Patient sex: M
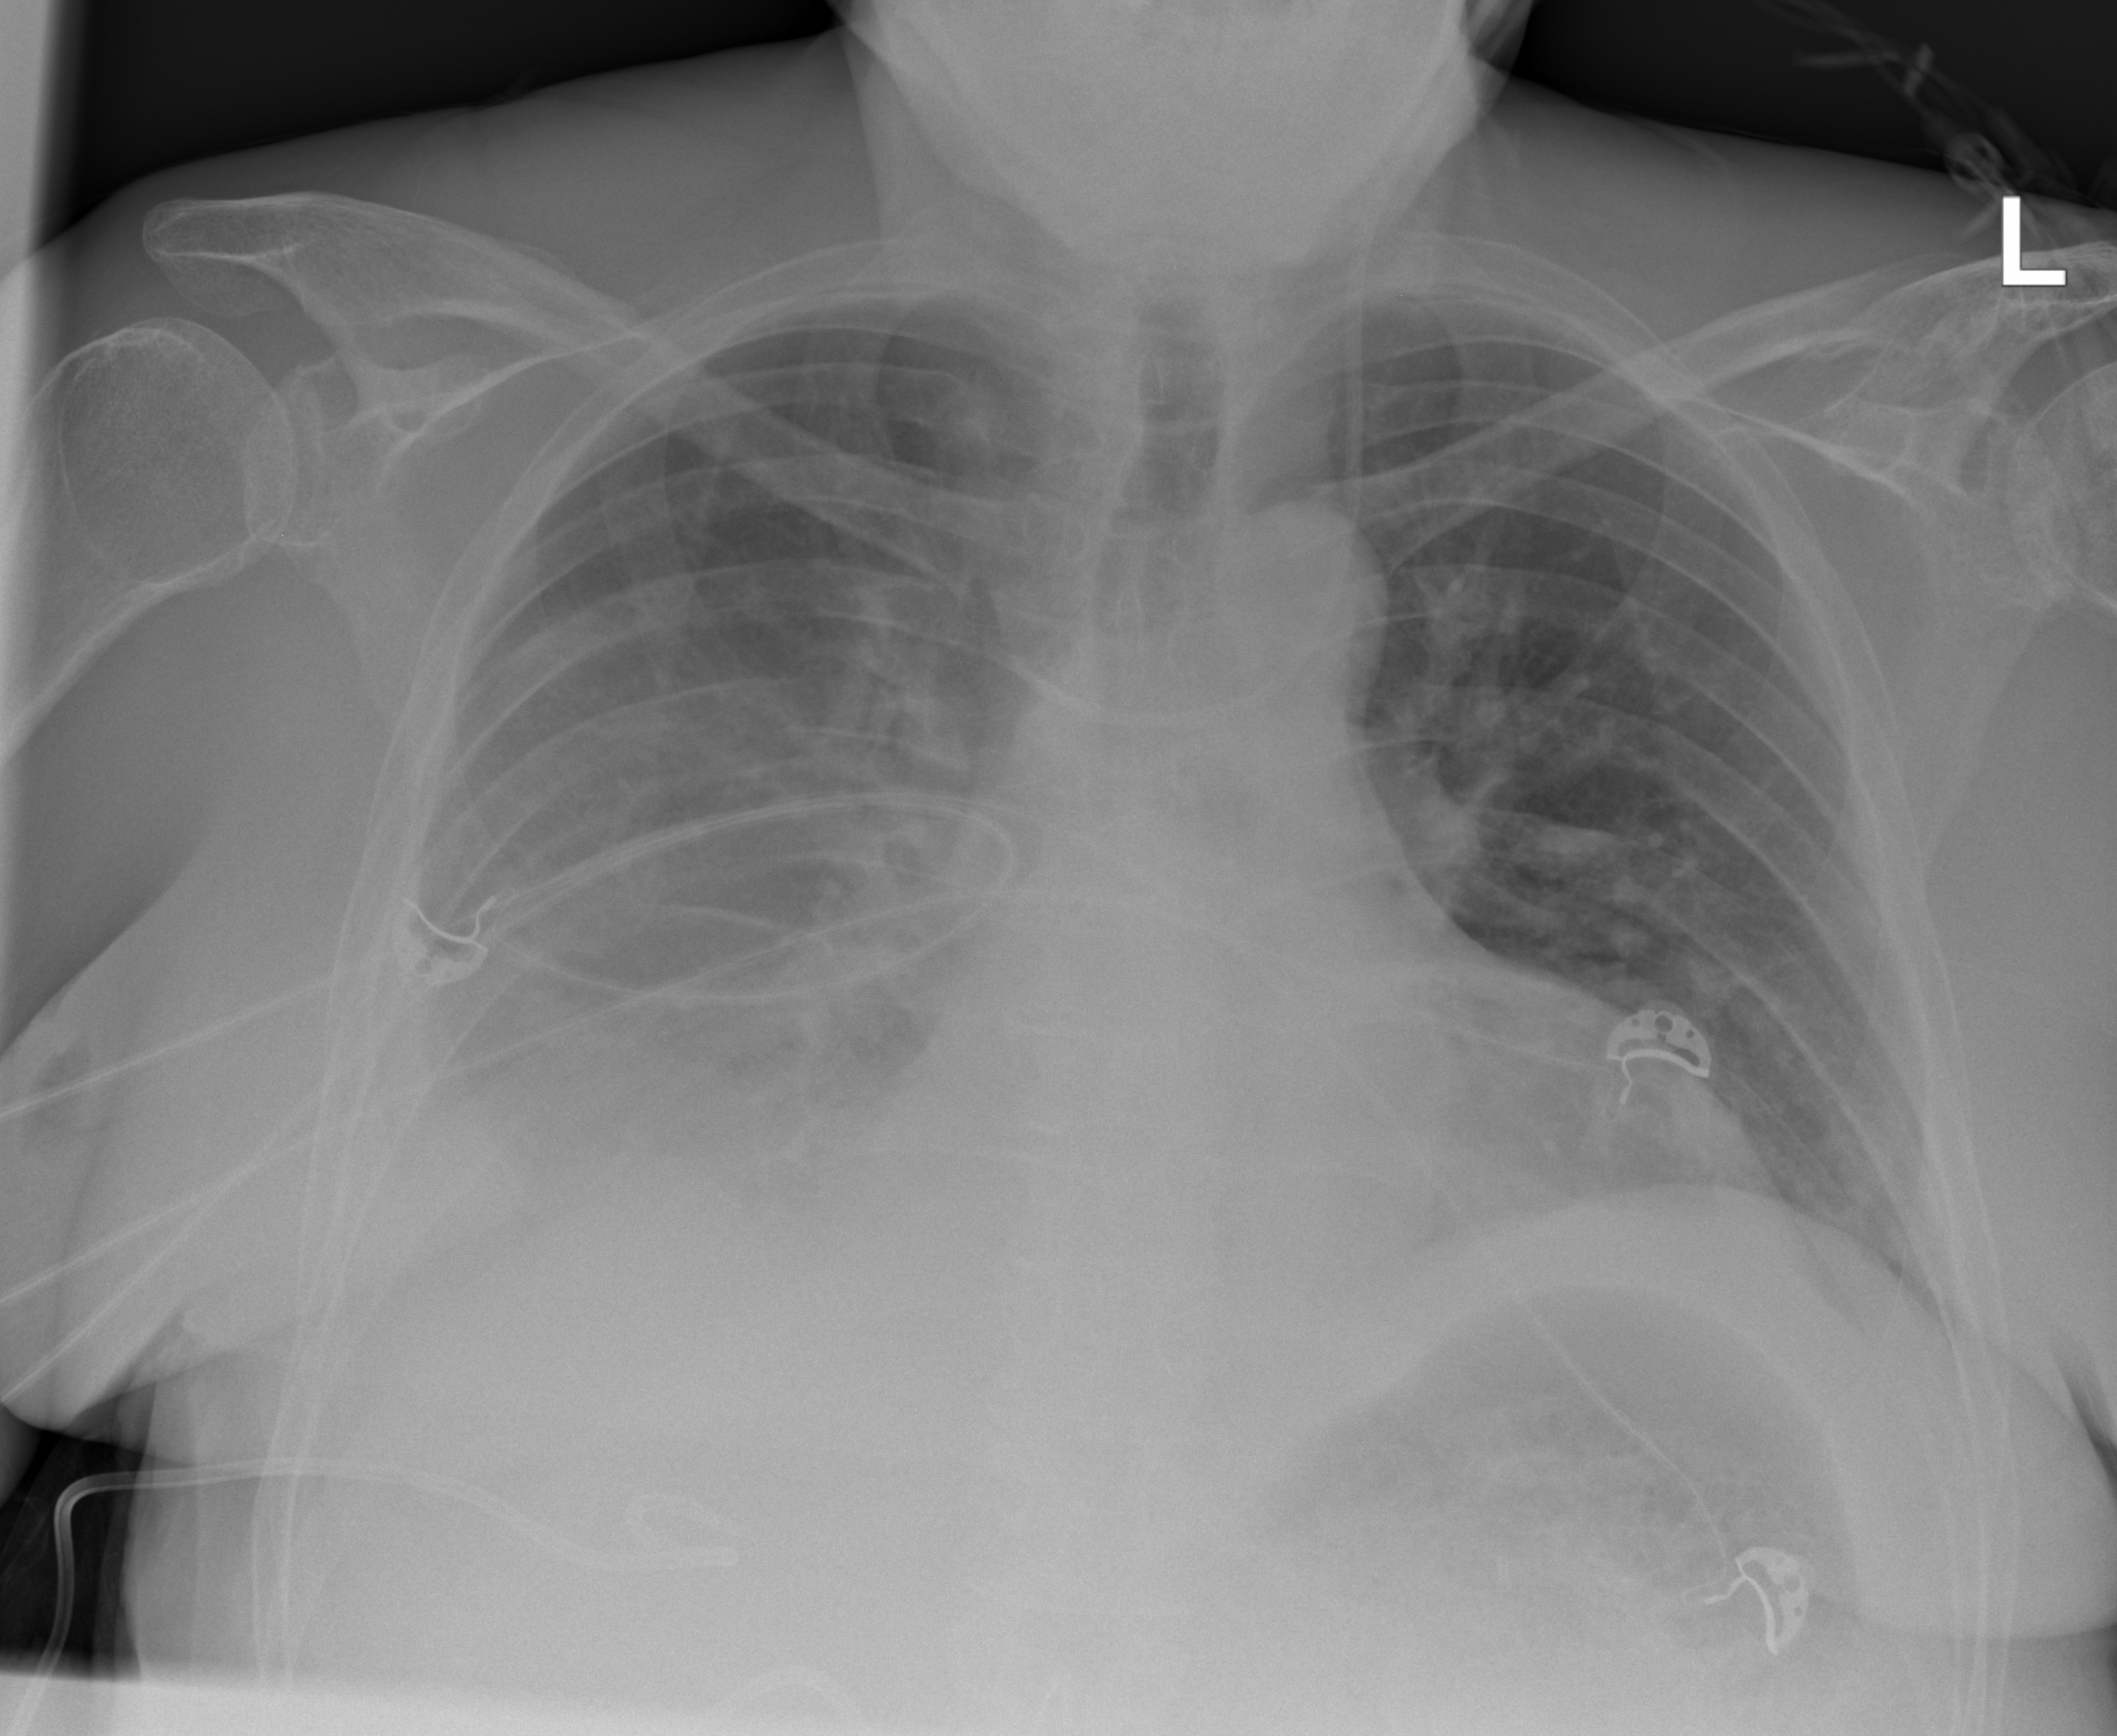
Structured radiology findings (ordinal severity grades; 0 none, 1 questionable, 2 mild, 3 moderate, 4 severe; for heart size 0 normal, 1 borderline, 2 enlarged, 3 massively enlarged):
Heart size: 2
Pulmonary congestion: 0
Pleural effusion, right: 3
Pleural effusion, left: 0
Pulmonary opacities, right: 0
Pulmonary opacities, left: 1
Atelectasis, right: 3
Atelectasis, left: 1